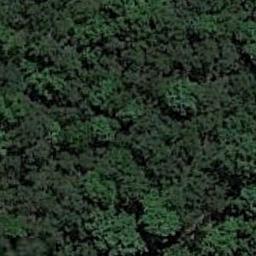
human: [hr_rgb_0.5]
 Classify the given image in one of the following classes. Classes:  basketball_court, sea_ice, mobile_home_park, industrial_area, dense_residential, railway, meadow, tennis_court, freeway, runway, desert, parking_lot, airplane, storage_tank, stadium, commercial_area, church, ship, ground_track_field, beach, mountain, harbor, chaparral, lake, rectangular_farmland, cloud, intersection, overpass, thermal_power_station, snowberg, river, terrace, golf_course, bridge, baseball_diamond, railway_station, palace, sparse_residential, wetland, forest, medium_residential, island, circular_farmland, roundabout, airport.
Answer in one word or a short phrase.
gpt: forest